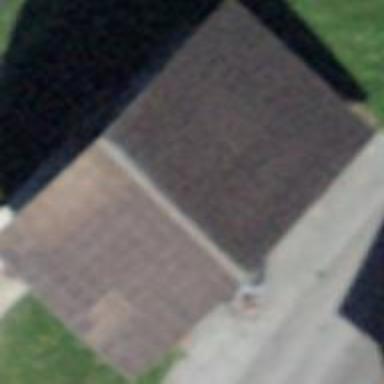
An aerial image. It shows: Barn.